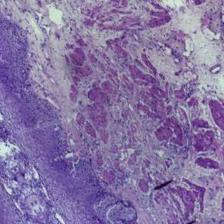
Diagnosis: Normal